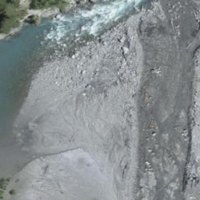
EUNIS habitat code: 47
Species observed at this site:
Buteo buteo
Corvus corax
Milvus migrans